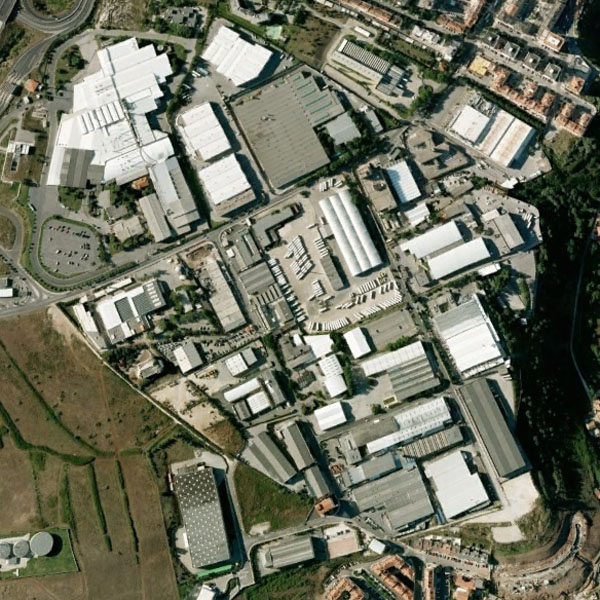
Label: Industrial